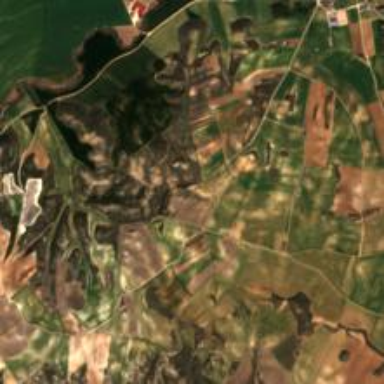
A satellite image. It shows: Orchard filled with olive trees.